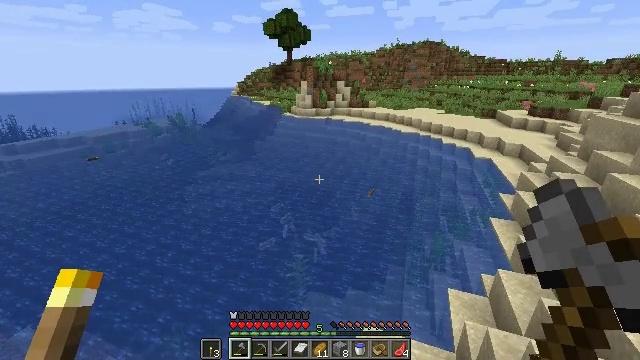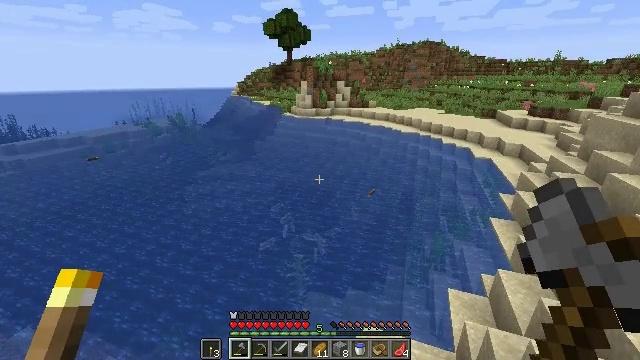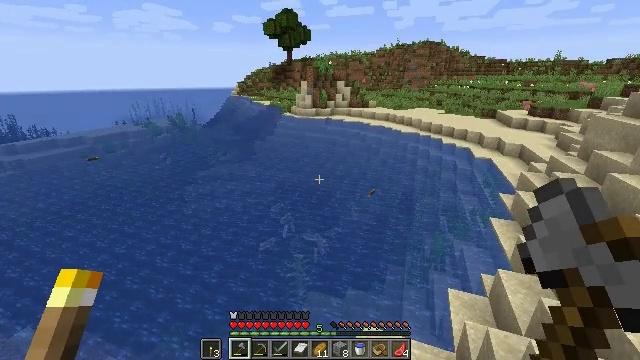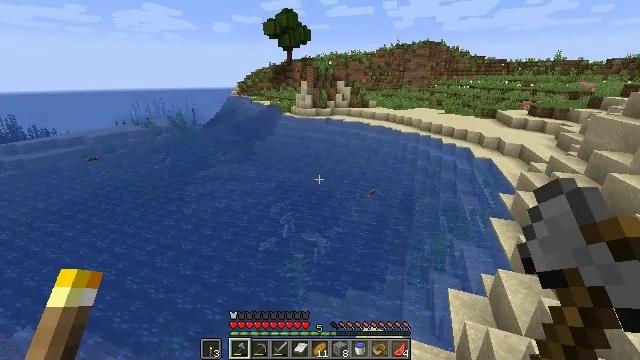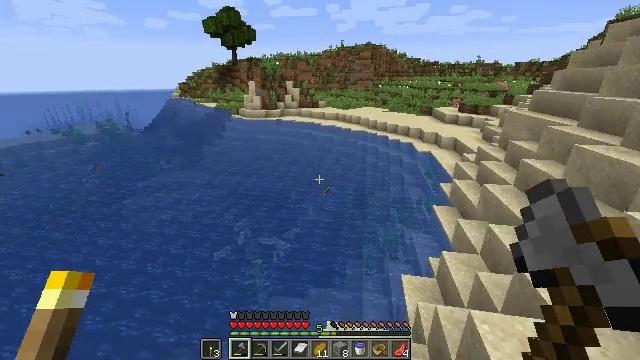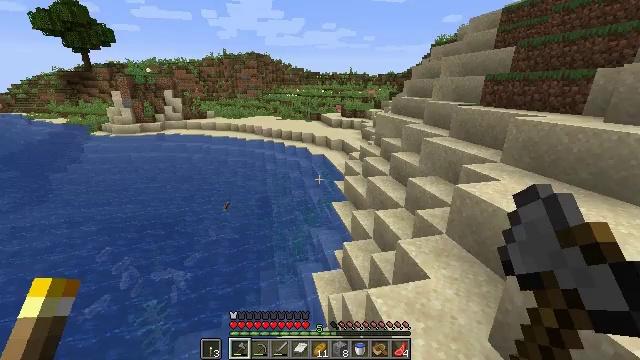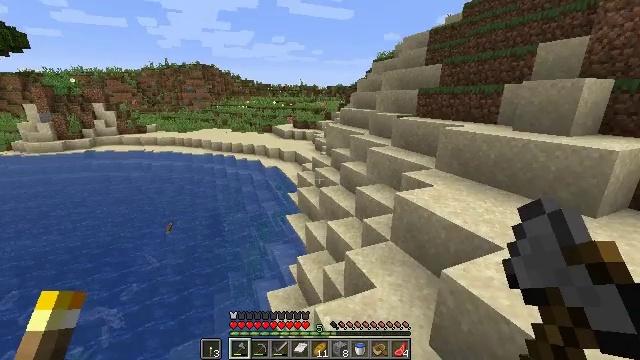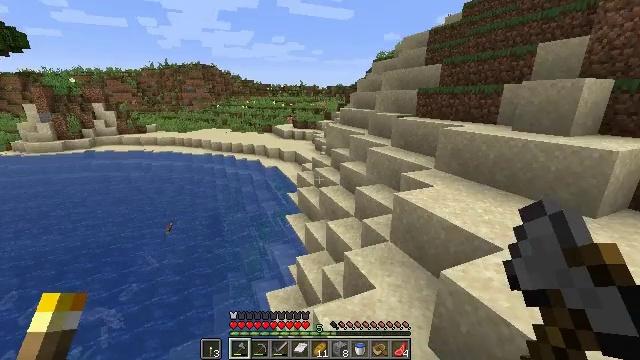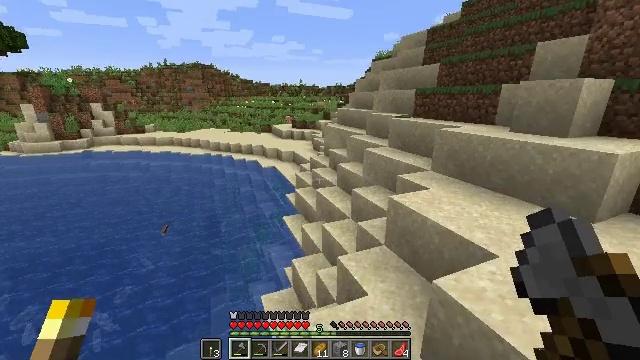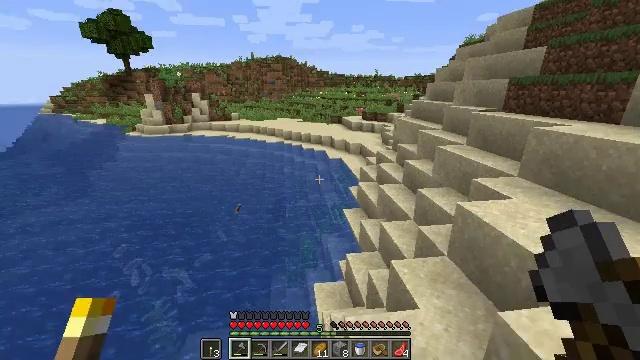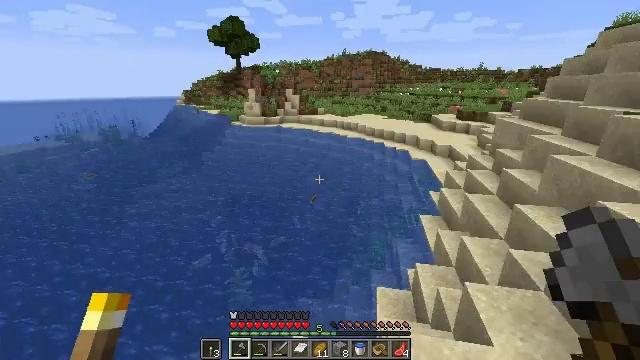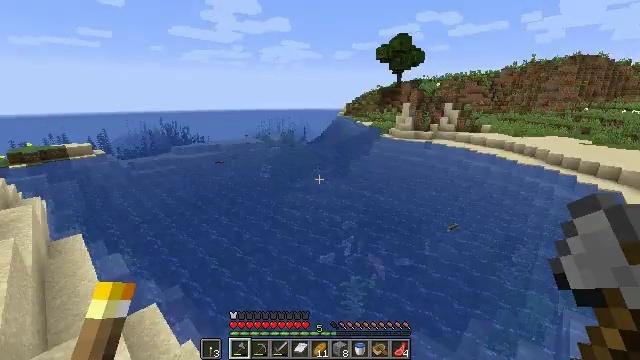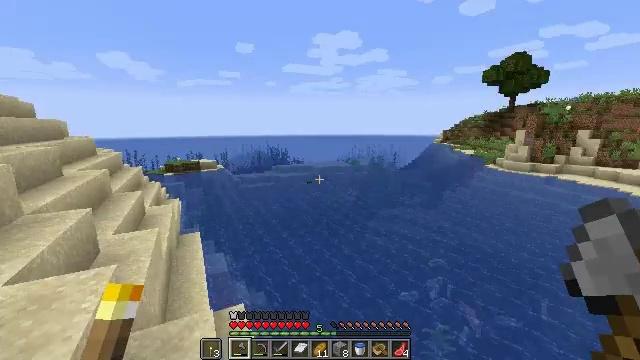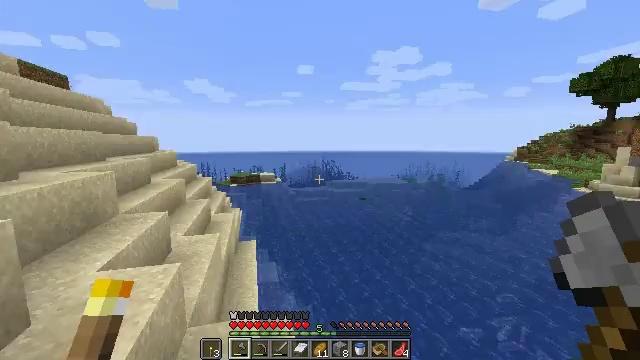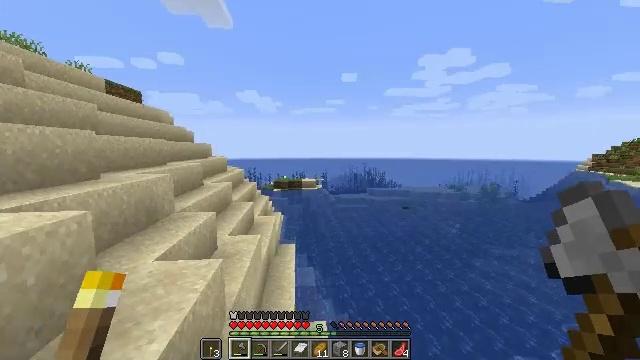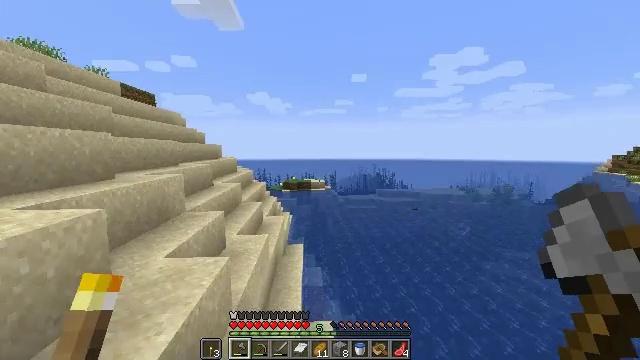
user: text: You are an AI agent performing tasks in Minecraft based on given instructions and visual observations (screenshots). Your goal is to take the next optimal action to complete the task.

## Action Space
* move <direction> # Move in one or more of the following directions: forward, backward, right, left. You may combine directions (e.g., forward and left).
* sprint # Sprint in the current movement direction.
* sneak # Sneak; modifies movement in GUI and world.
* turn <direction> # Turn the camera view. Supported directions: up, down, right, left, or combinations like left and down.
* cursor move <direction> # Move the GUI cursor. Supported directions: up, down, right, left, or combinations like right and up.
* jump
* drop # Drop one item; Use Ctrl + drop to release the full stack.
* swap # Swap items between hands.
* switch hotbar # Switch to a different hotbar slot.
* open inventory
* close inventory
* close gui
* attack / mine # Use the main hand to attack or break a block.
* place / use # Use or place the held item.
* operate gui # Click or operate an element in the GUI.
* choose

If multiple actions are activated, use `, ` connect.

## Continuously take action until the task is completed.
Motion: motion action
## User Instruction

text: Gather tall grass by hitting it.
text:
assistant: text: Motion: no_op
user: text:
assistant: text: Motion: no_op
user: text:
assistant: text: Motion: no_op
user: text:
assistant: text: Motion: move right, turn right
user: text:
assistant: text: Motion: move right, turn right and up
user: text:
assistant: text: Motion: move forward and move right, turn right and up
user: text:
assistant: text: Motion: move forward and move right
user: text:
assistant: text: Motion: move forward and move right
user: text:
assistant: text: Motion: move forward and move right, turn left and down
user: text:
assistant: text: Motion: move forward and move right, turn left
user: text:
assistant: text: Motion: move forward, turn left and up
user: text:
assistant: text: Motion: turn left and up
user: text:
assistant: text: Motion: turn left and up
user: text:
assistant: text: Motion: move back and move right, turn left and up
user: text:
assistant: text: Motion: move back and move right, turn left
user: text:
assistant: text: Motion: move back and move right, turn left
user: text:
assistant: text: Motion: move back and move right, turn left
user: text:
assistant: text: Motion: move back, turn left
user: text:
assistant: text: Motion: move back
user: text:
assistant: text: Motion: move back
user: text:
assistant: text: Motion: move back
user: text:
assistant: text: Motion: move back
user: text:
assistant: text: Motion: move back
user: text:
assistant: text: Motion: move back
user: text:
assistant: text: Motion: move back
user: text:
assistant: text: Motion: move back, turn right and down
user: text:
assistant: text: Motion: move back, turn right and down
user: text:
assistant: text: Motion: move back, turn right and down
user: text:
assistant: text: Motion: move back and move right, turn right and down
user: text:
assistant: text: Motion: move back and move right, turn right